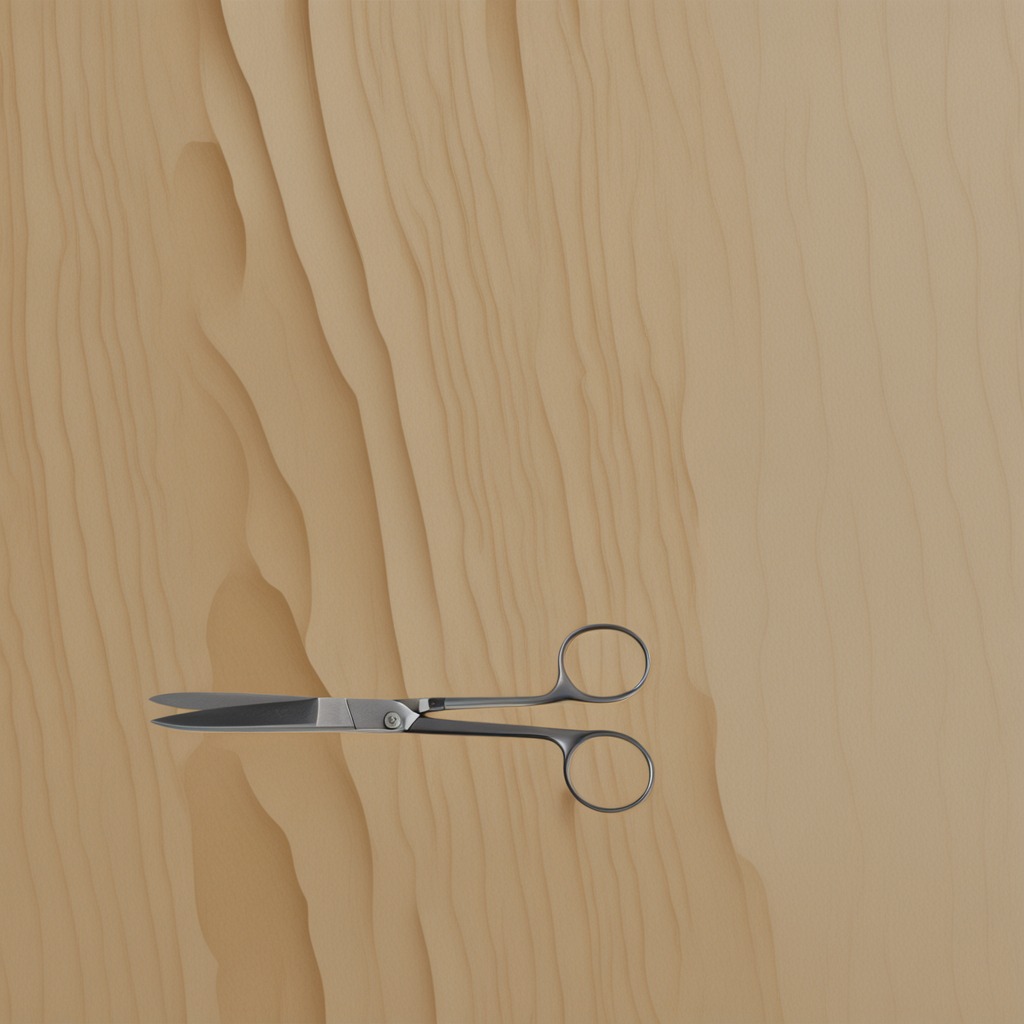
A scissor lying on a plywood surface in a paint workshop lit by afternoon window light.